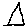
Label: triangle